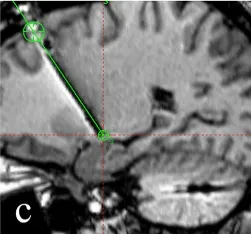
(a-c) A fused image of the intraoperative 3DT1-weighted sequence and the preoperative plan shows that the stimulation lead position and pathway (black dot and line) are consistent with the preoperative plan (green line), and the stimulation lead position is accurate.
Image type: radiology (mri)